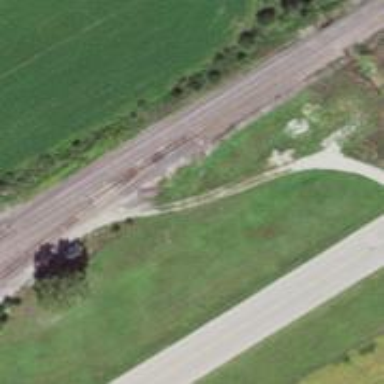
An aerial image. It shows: Site related to railway infrastructure.